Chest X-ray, PA view. Patient: 55 years old, sex M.
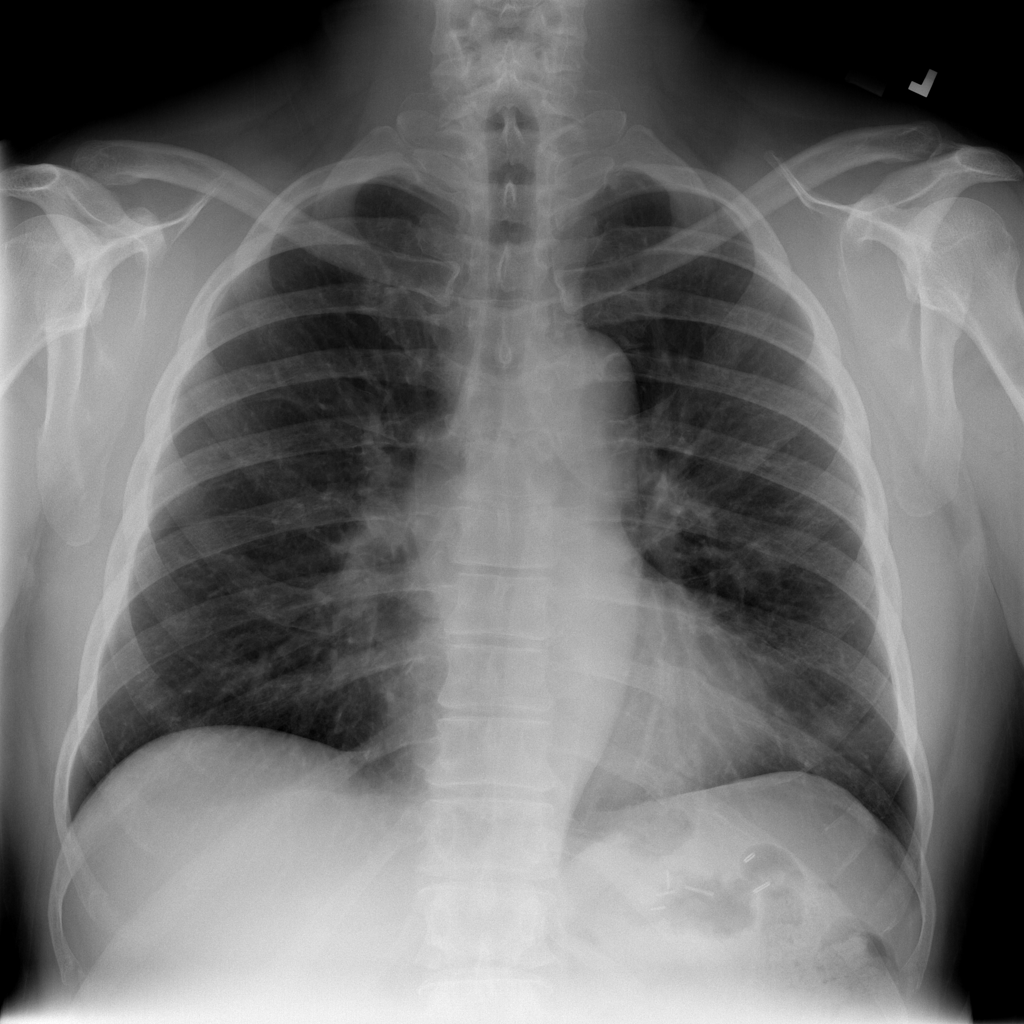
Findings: No Finding